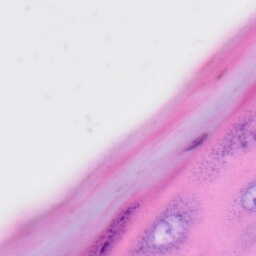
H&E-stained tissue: Skin